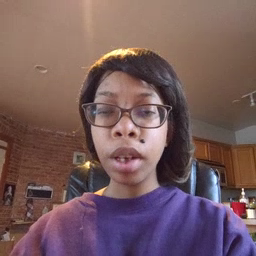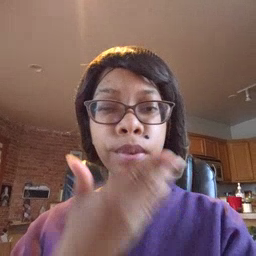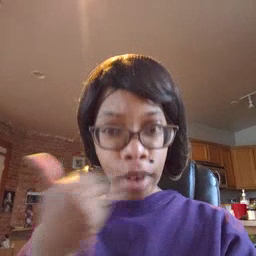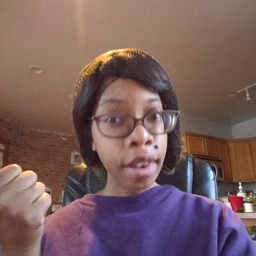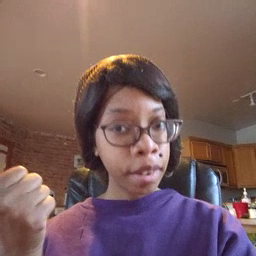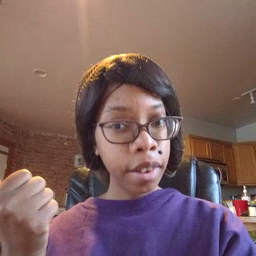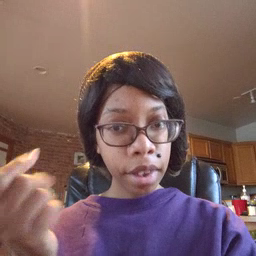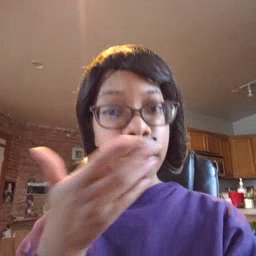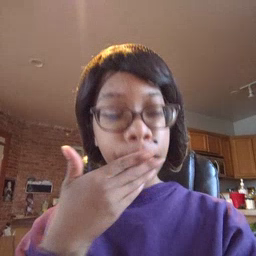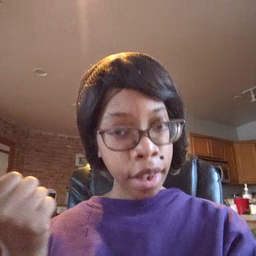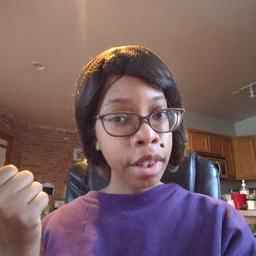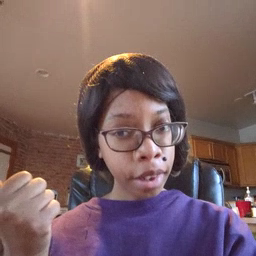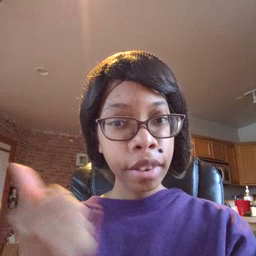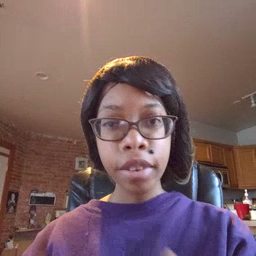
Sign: better